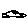
Label: car